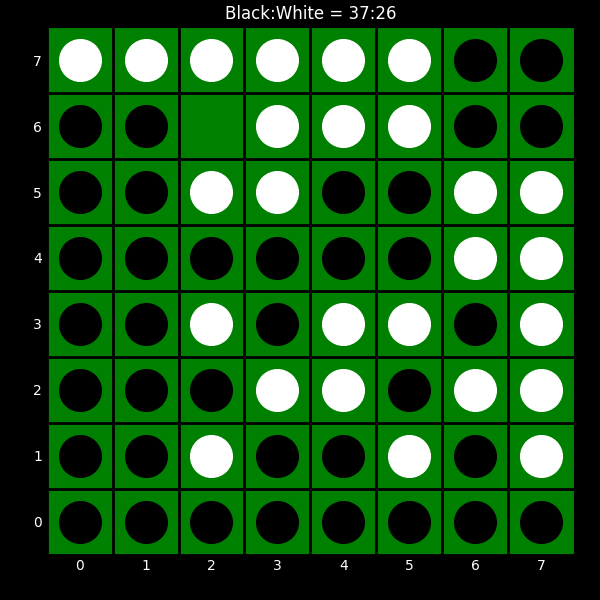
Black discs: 37
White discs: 26